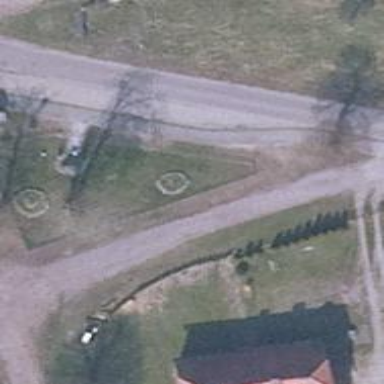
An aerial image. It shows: Historic memorial.